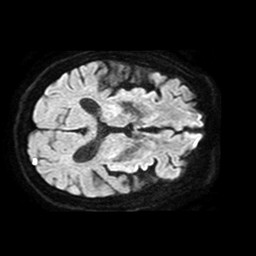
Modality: TRACE
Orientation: axial
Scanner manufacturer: philips
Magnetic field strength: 1.5 T
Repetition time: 3.887 s
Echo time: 0.09873 s